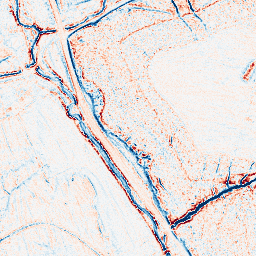
Category: edge_preserving
Decomposition family: anisotropic_diffusion
Decomposition parameters: iterations: 20
kappa: 50
gamma: 0.05
Upsampling method: bicubic
Upsampling parameters: scale: 4
Upsampling scale: 4